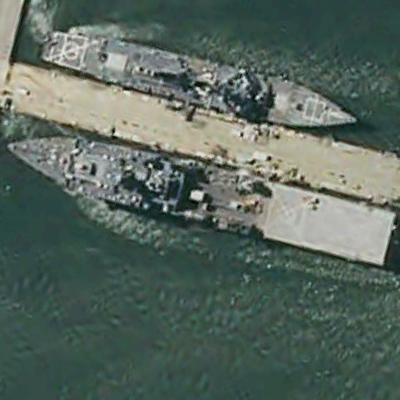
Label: combat